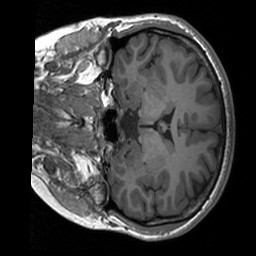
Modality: T1w
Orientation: coronal
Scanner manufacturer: siemens
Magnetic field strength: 3 T
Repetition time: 1.76 s
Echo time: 0.0022 s